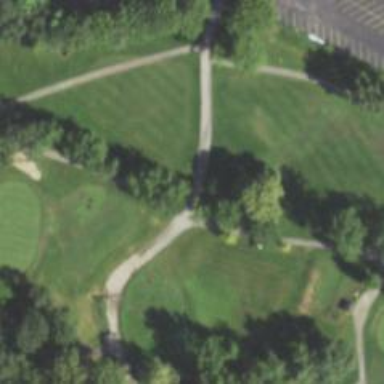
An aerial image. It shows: Service road used as golf cart path.